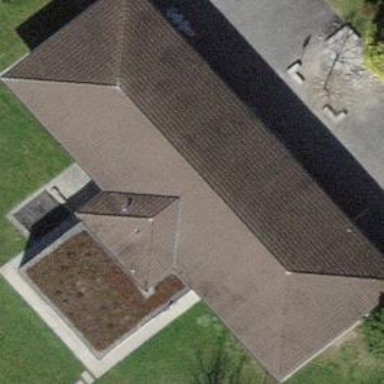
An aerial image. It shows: Kindergarten building.